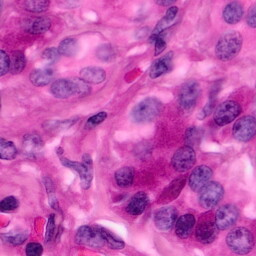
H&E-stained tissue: Pancreatic